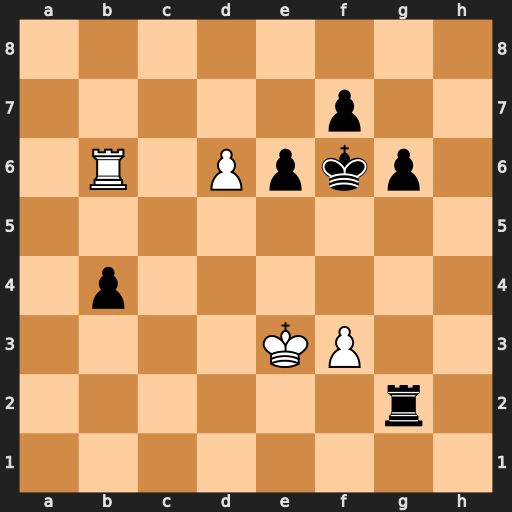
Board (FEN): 8/5p2/1R1Ppkp1/8/1p6/4KP2/6r1/8
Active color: w
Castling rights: -
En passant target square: -
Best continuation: Rb8 Rg5 d7